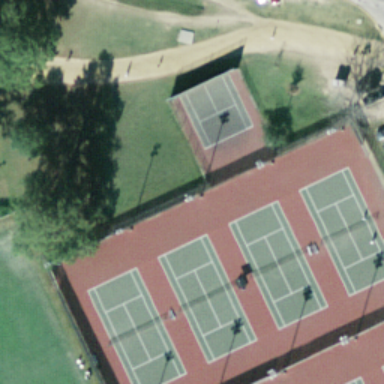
Some tennis courts arranged in lines with some plants surrounded .